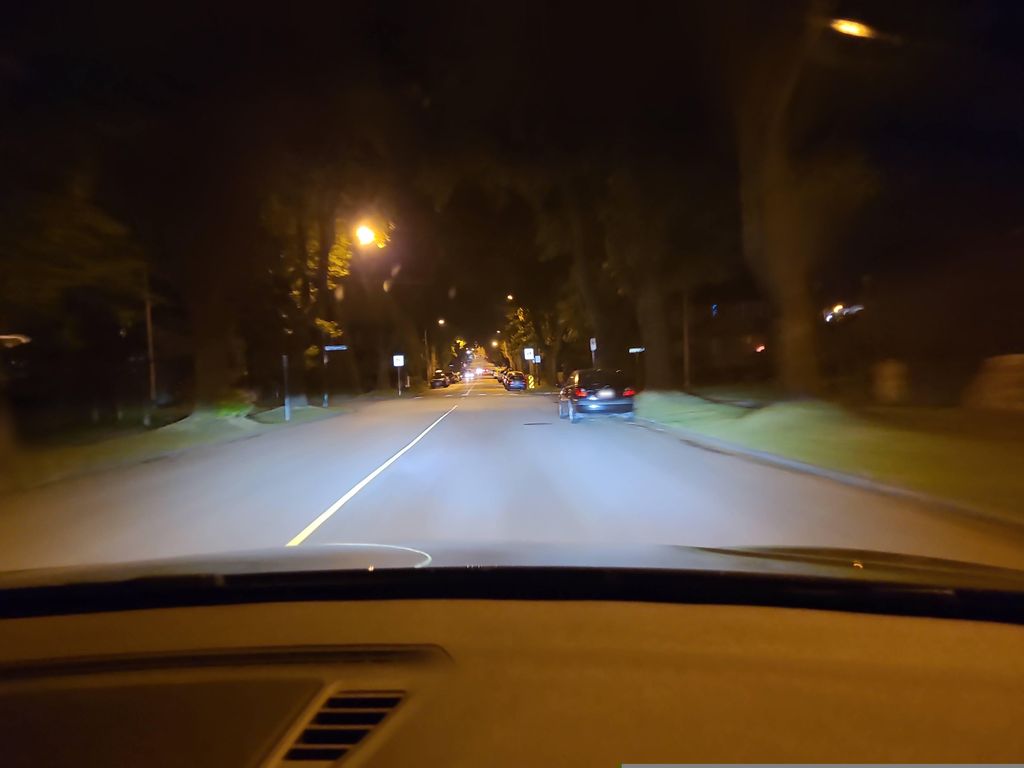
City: vancouver